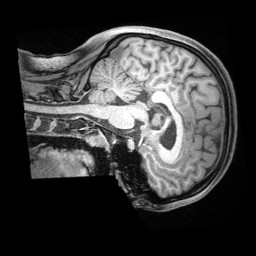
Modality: T1w
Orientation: sagittal
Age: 27
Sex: female
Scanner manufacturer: siemens
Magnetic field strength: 3 T
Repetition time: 1.68 s
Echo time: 0.00188 s